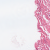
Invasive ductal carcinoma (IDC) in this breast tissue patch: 0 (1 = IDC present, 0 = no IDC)